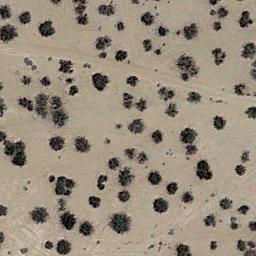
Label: chaparral